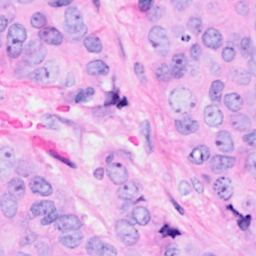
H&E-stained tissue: Breast